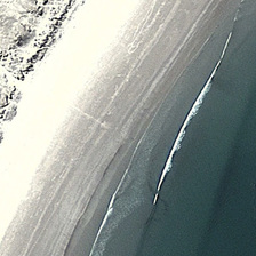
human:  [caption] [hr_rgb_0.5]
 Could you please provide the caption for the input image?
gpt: Two rows of waves in the green ocean near a yellow beach.

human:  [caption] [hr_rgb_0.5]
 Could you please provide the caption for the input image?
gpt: Two rows of waves in the green ocean are located near the yellow beach.

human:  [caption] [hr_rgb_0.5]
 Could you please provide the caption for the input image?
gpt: Two rows of spray in the green ocean near the yellow beach.

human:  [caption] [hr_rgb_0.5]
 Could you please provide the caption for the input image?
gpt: Two rows of waves in the green ocean near the yellow beach.

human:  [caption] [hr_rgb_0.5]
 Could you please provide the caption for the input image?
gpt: In the two rows of the green ocean, there is a yellow beach.